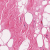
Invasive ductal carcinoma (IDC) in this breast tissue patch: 0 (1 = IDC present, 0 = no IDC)